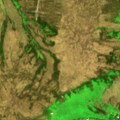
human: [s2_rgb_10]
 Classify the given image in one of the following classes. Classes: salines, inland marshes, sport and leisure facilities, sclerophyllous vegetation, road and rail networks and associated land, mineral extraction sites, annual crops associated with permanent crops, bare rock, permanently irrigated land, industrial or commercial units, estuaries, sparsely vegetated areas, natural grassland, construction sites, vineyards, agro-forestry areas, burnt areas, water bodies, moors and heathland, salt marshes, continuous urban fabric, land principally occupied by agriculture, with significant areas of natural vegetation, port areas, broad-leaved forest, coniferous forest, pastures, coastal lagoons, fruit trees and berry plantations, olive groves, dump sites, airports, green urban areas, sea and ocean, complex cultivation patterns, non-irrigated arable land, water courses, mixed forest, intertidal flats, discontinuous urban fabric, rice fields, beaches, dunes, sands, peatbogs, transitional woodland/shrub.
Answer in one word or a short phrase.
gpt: moors and heathland, peatbogs